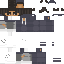
A male human skin with medium skin, wearing brown long hair dressed in a blue hoodie and black pants, featuring a closed mouth.